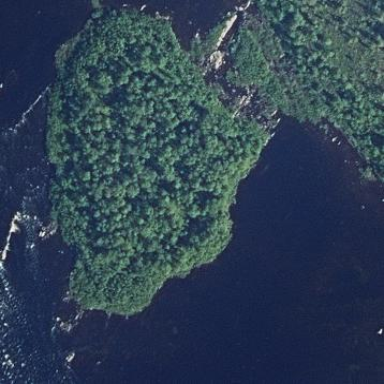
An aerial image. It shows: Islet covered in mixed woodland.